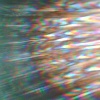
Label: sunburn